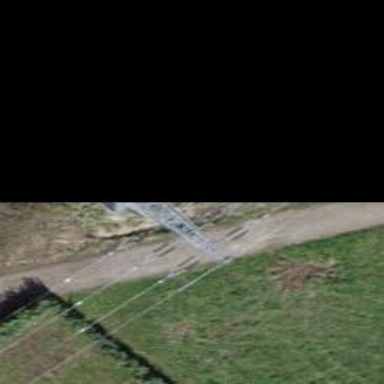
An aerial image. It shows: Power line is depicted.